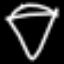
Label: diamond